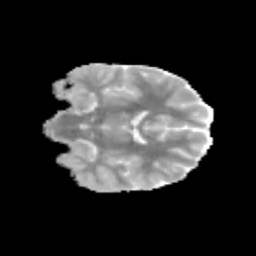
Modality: MD
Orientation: coronal
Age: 13
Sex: male
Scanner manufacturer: siemens
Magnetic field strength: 3 T
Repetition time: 3.8 s
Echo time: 0.07 s